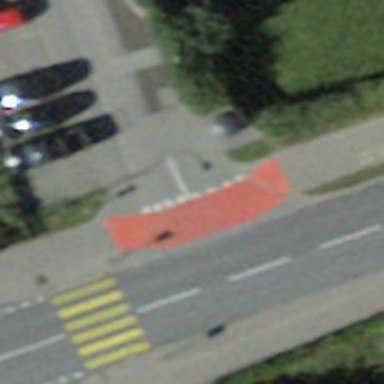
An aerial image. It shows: Marked road crossing featuring surface markings.